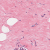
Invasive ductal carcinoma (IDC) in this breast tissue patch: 0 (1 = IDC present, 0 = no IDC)